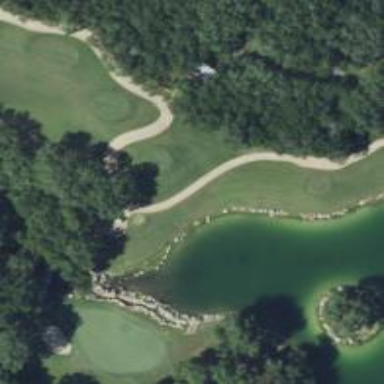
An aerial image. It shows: Path for both road and golf.